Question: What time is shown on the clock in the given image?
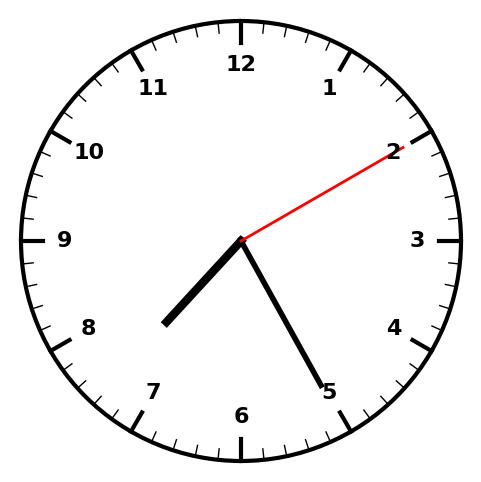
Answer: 07:25:10